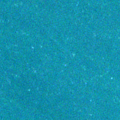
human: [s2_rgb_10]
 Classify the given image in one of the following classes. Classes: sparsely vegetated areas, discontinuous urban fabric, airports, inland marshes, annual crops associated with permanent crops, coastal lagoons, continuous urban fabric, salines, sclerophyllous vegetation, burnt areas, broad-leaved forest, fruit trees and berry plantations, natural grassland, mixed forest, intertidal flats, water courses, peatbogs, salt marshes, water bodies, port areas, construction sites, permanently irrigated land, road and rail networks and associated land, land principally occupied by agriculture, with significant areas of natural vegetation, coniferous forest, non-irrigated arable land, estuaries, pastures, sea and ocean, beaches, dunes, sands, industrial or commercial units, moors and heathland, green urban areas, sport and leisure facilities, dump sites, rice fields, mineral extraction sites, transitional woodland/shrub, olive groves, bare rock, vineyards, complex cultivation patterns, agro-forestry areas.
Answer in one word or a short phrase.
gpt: sea and ocean